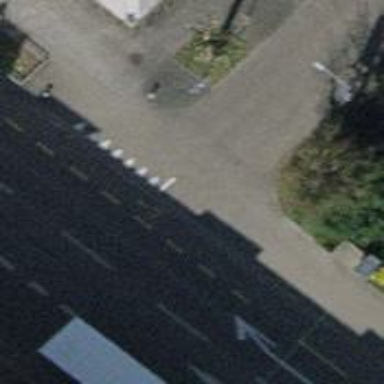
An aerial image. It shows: Unmarked crossing with traffic calming table.